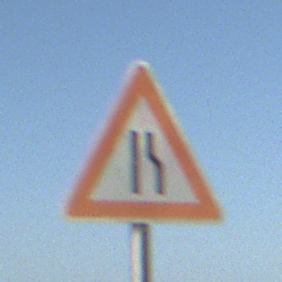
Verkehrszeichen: EinseitigVerengteFahrbahnRechts
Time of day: MorningAfternoon
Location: Outdoor (Urban)
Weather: Clear
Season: NotSpecified
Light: Natural